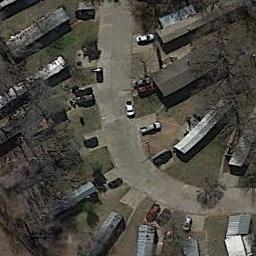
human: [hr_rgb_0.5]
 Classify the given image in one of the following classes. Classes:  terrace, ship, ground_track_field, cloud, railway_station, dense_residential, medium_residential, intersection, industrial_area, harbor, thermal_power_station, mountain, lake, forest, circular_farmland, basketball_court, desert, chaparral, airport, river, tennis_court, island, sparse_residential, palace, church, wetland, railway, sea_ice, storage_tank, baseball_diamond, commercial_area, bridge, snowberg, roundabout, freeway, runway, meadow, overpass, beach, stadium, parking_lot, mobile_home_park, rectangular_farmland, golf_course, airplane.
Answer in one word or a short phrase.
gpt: mobile_home_park